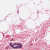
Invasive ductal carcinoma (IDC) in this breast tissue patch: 0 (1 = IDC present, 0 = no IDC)